Question: I changed the keyboard mapping on my Raspberry Pi and am no longer able to login (because the keys I press are interpreted very differently; a "p" is an "r" etc.). Has anyone run into this and is there an easier way to fix this than to re-image the OS on my SD card?
Contents of my SD card

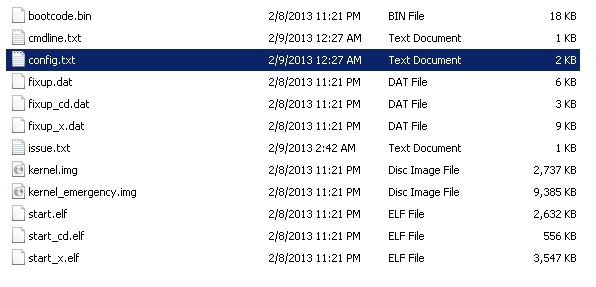
Answer: Answering my own question for the benefit of others. As yakiang suggested, ssh into your raspberry pi (this assumes you enabled the ssh deamon to run your pi upon each boot up before this problem occurred). Edit /etc/default/locale and /etc/default/keyboard to the correct settings as follows.
/etc/default/locale
LANG=en_US.UTF-8
/etc/default/keyboard
XKBMODEL="pc105"
XKBLAYOUT="us"